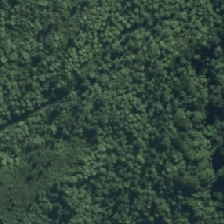
Land cover: broadleaved_indigenous_hardwood